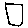
Label: square